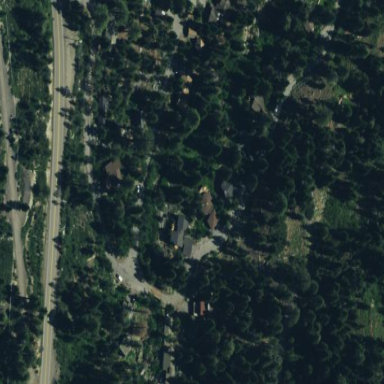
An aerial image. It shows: Evergreen woodland with needle-leaved trees.